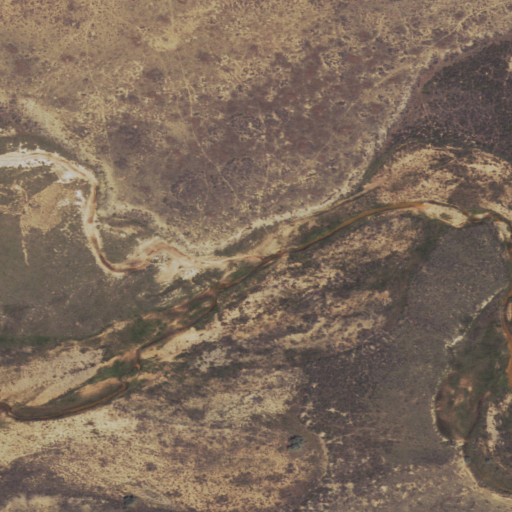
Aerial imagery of valley in Wyoming named Red Point Draw containing shrub, woody wetlands, and herbaceous wetlands